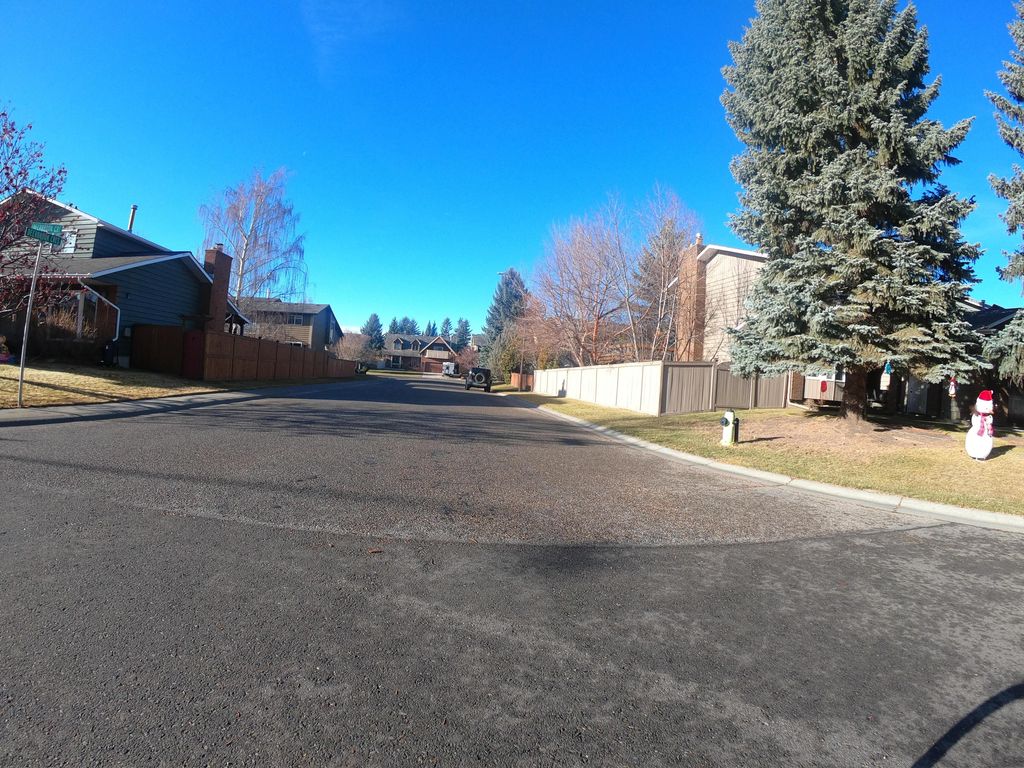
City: calgary